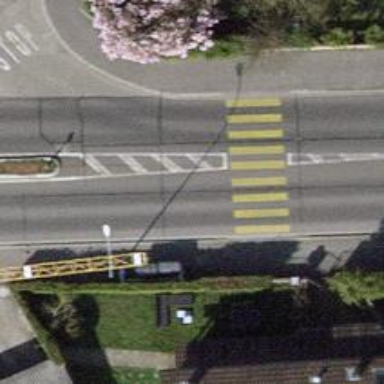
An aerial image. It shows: Marked footway crossing with asphalt surface and pedestrian island.